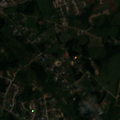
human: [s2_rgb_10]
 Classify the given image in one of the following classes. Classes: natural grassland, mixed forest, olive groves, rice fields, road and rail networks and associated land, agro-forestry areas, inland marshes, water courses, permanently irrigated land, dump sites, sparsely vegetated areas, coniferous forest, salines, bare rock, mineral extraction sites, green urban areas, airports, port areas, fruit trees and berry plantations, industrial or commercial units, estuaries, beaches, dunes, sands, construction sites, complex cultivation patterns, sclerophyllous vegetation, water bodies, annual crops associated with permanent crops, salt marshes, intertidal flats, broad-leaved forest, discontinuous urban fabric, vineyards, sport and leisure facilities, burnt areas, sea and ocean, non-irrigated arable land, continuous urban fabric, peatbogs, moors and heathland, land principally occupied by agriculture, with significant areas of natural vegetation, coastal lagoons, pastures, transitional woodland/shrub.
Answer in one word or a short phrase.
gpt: discontinuous urban fabric, pastures, complex cultivation patterns, land principally occupied by agriculture, with significant areas of natural vegetation, coniferous forest